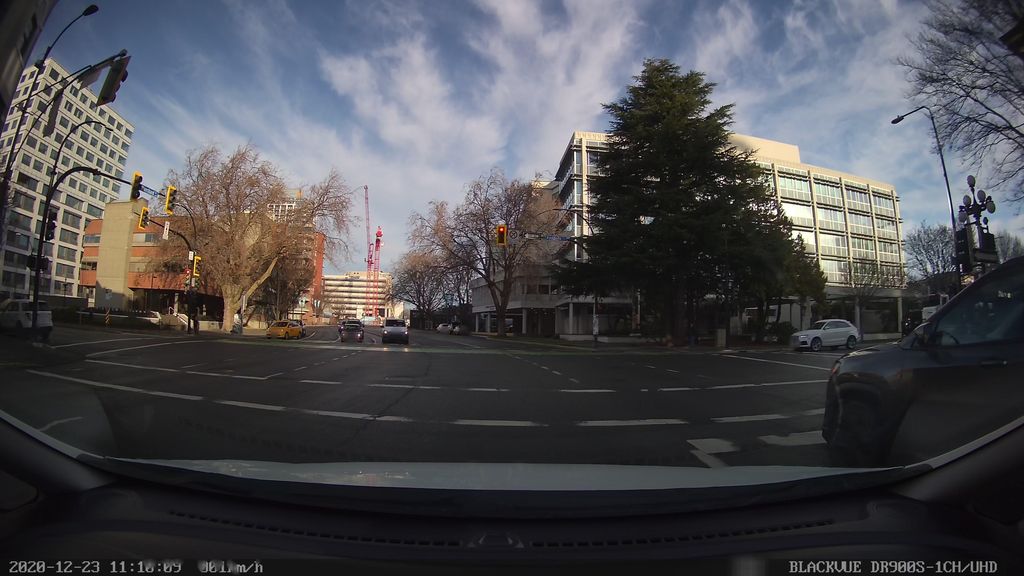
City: victoria